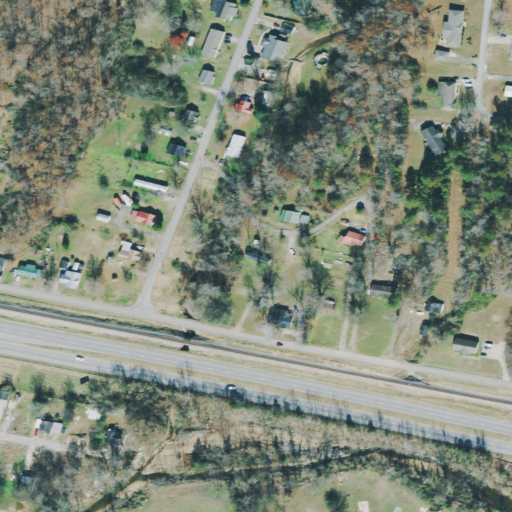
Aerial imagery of valley in Tennessee named Slayden Hollow containing deciduous forest, open development, low intensity development, mixed forest, medium intensity development, pasture, and evergreen forest